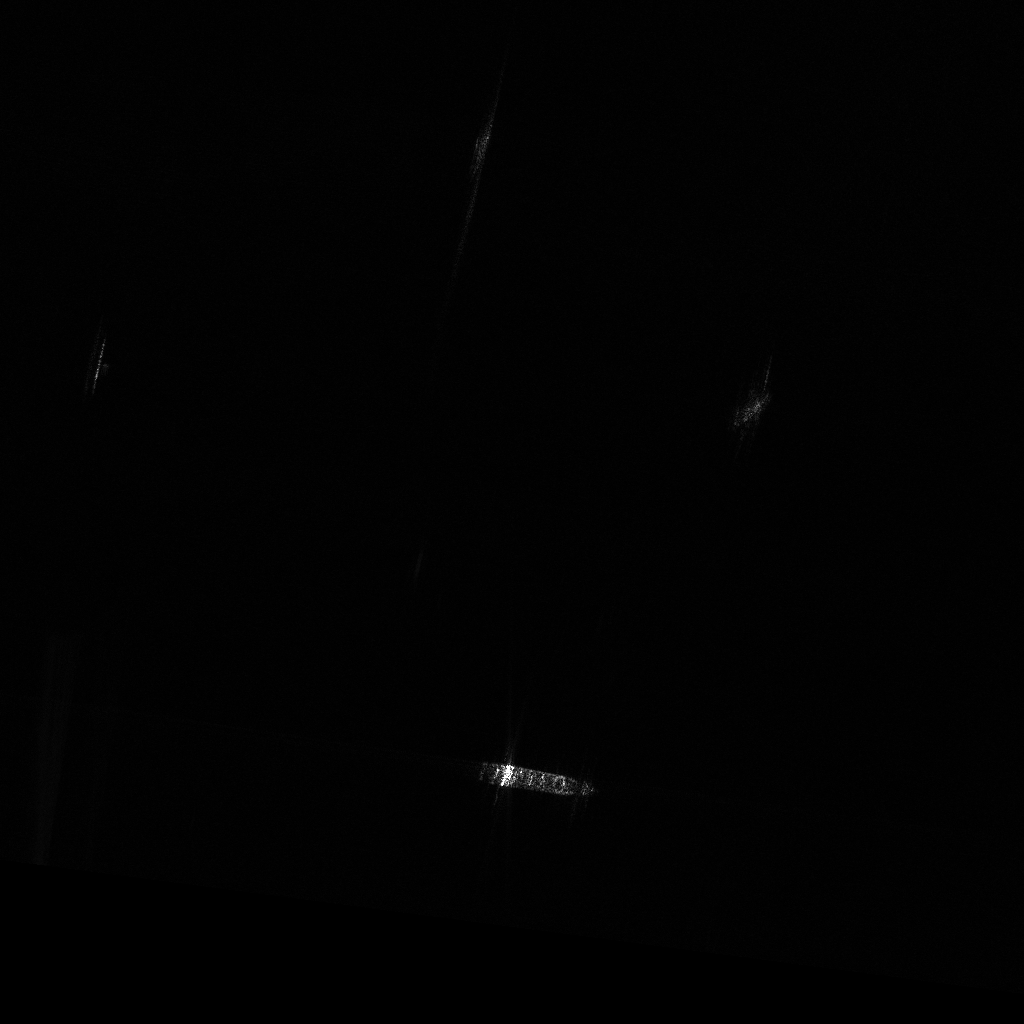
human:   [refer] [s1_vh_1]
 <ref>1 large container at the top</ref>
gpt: <box>[[45, 10, 48, 17, 27]]</box>